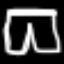
Label: pants